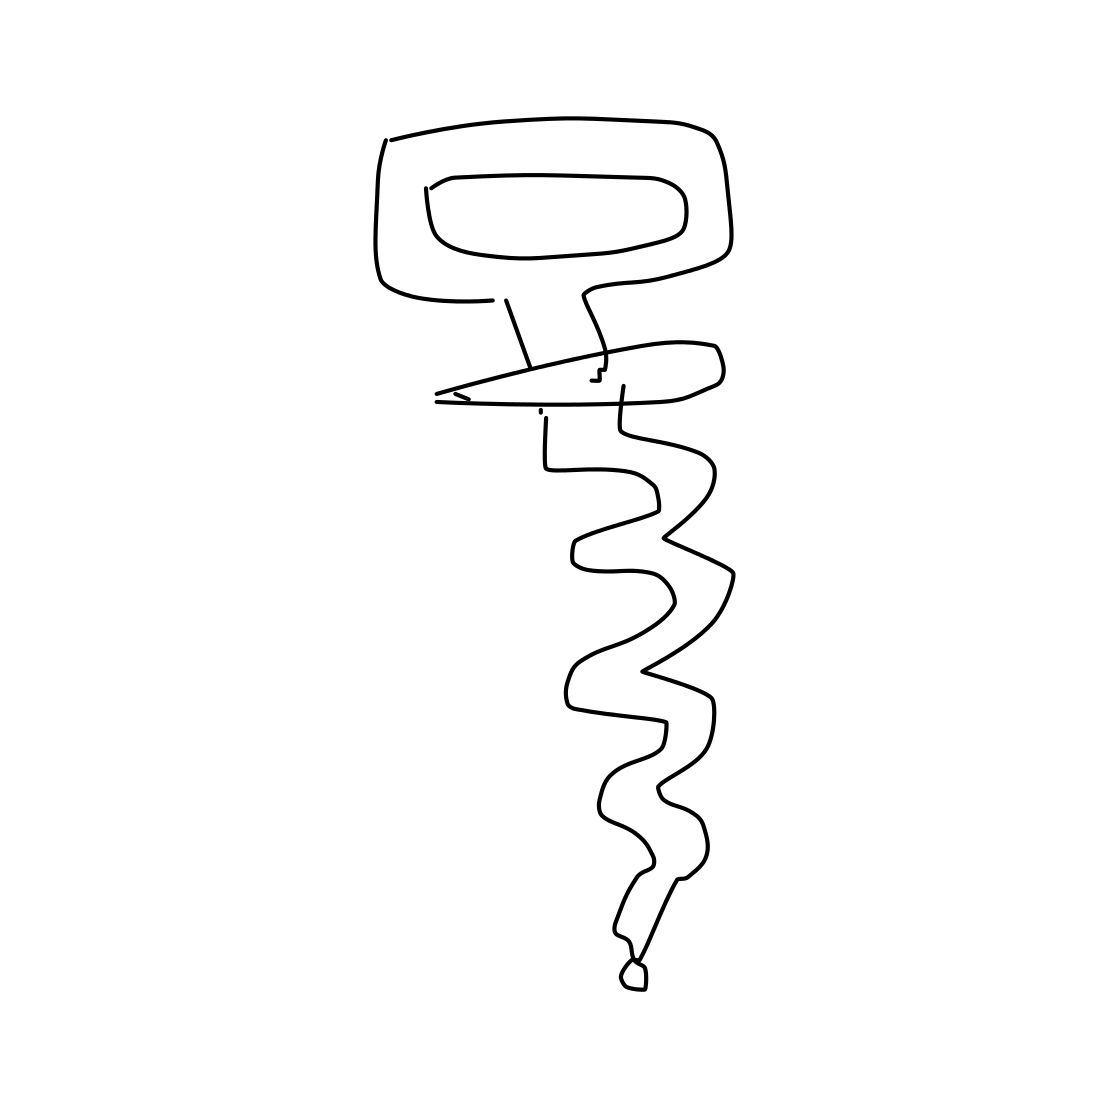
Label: bottle opener